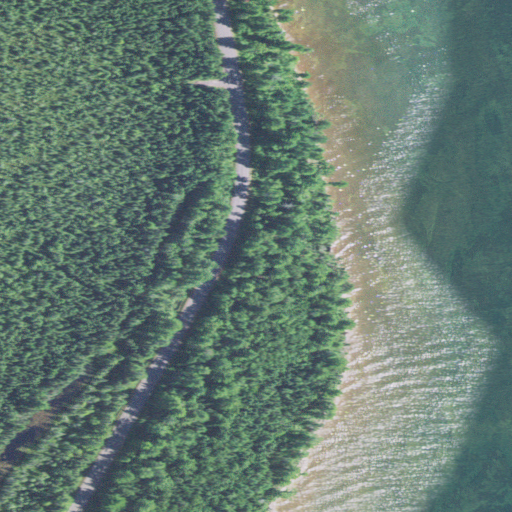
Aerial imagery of cape in Michigan named Point Isabelle containing open water, woody wetlands, herbaceous wetlands, open development, medium intensity development, and barren land